Aerial crown-view tile of a tropical tree (Barro Colorado Island, Panama), acquired 20240918:
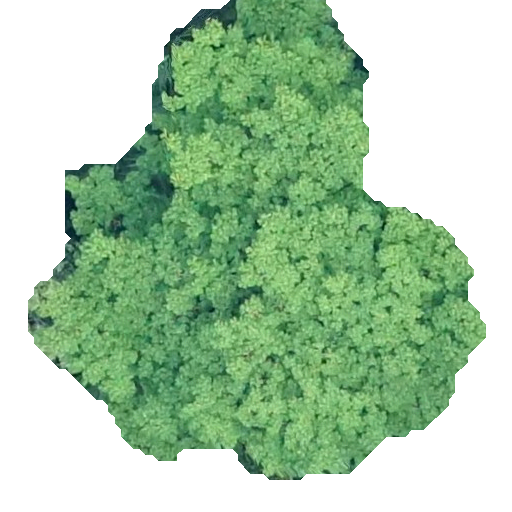
Species: Tachigali panamensis
GBIF accepted scientific name: Tachigali panamensis
Crown area: 223.525 m²